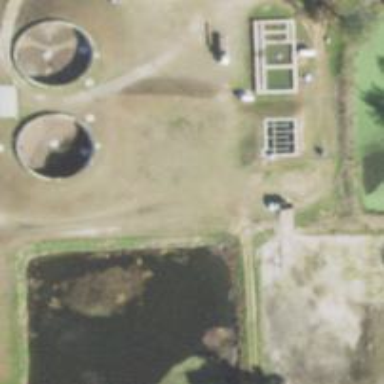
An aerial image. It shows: Wastewater plant.